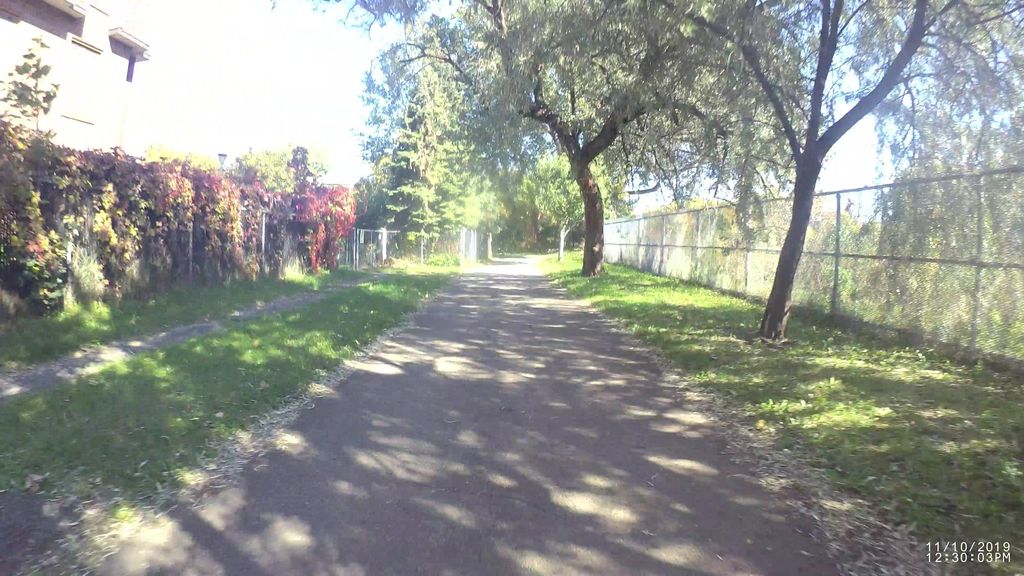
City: montreal